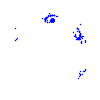
Particle: electron